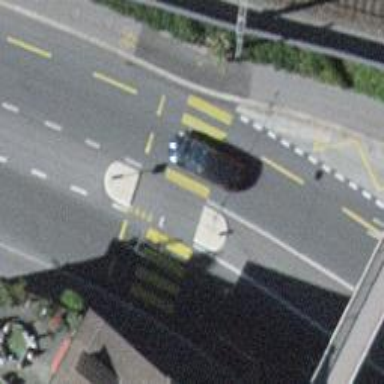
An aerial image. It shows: Marked zebra crossing with island in the middle.